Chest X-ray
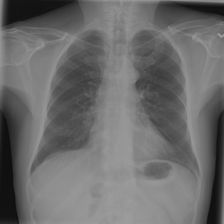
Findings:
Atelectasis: negative
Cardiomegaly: negative
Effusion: negative
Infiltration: negative
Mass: negative
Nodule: negative
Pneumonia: negative
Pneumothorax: negative
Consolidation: negative
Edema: negative
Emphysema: negative
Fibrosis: negative
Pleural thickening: negative
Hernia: negative